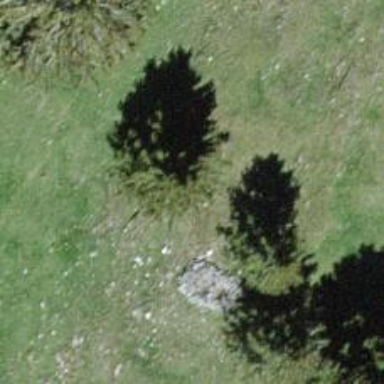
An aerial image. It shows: Single tag "natural: tree."